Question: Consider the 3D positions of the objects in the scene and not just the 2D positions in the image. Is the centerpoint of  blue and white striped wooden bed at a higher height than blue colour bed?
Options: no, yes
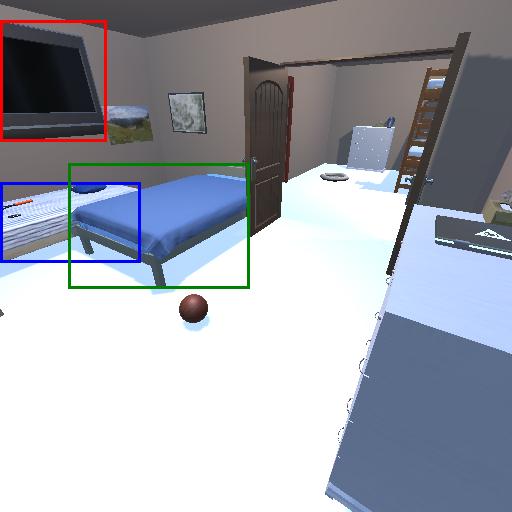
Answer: no